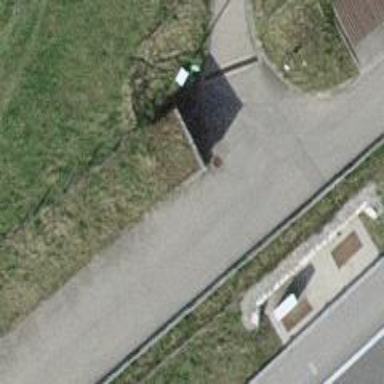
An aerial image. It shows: Tunnel with steps along the road.